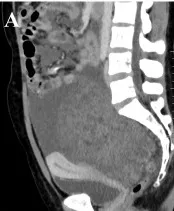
Images. (taken on 2022-12-14) reveal a large solid-cystic mass occupying the lower abdomen, and ,pelvic cavity, which contained scattered punctate calcifications, and ,shadows with fat density.
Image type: radiology (ct)